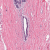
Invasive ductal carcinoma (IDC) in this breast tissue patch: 0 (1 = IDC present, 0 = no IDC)